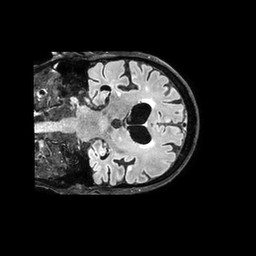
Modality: FLAIR
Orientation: coronal
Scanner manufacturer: philips
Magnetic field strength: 3 T
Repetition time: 4.8 s
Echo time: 0.34 s